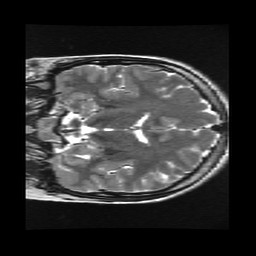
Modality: T2w
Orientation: coronal
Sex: female
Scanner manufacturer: ge
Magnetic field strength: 3 T
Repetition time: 5 s
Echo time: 0.1019 s